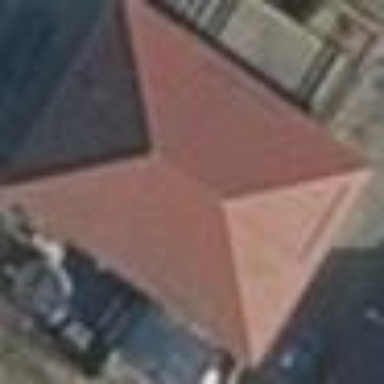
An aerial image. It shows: Residential building with hipped roof.